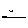
Label: line